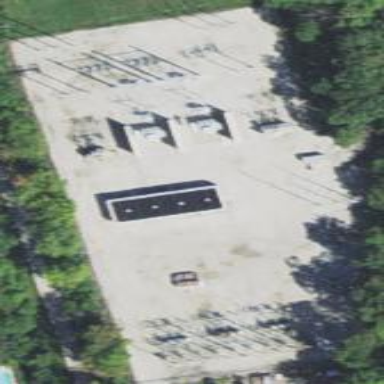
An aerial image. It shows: Outdoor distribution substation.